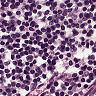
Metastatic tissue present: no